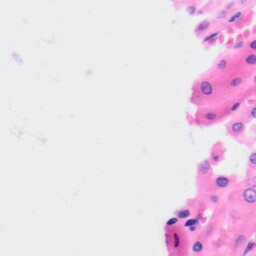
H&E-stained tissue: Kidney